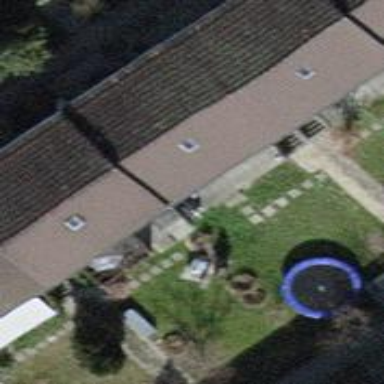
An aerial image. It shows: House with tiled roof.